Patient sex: M
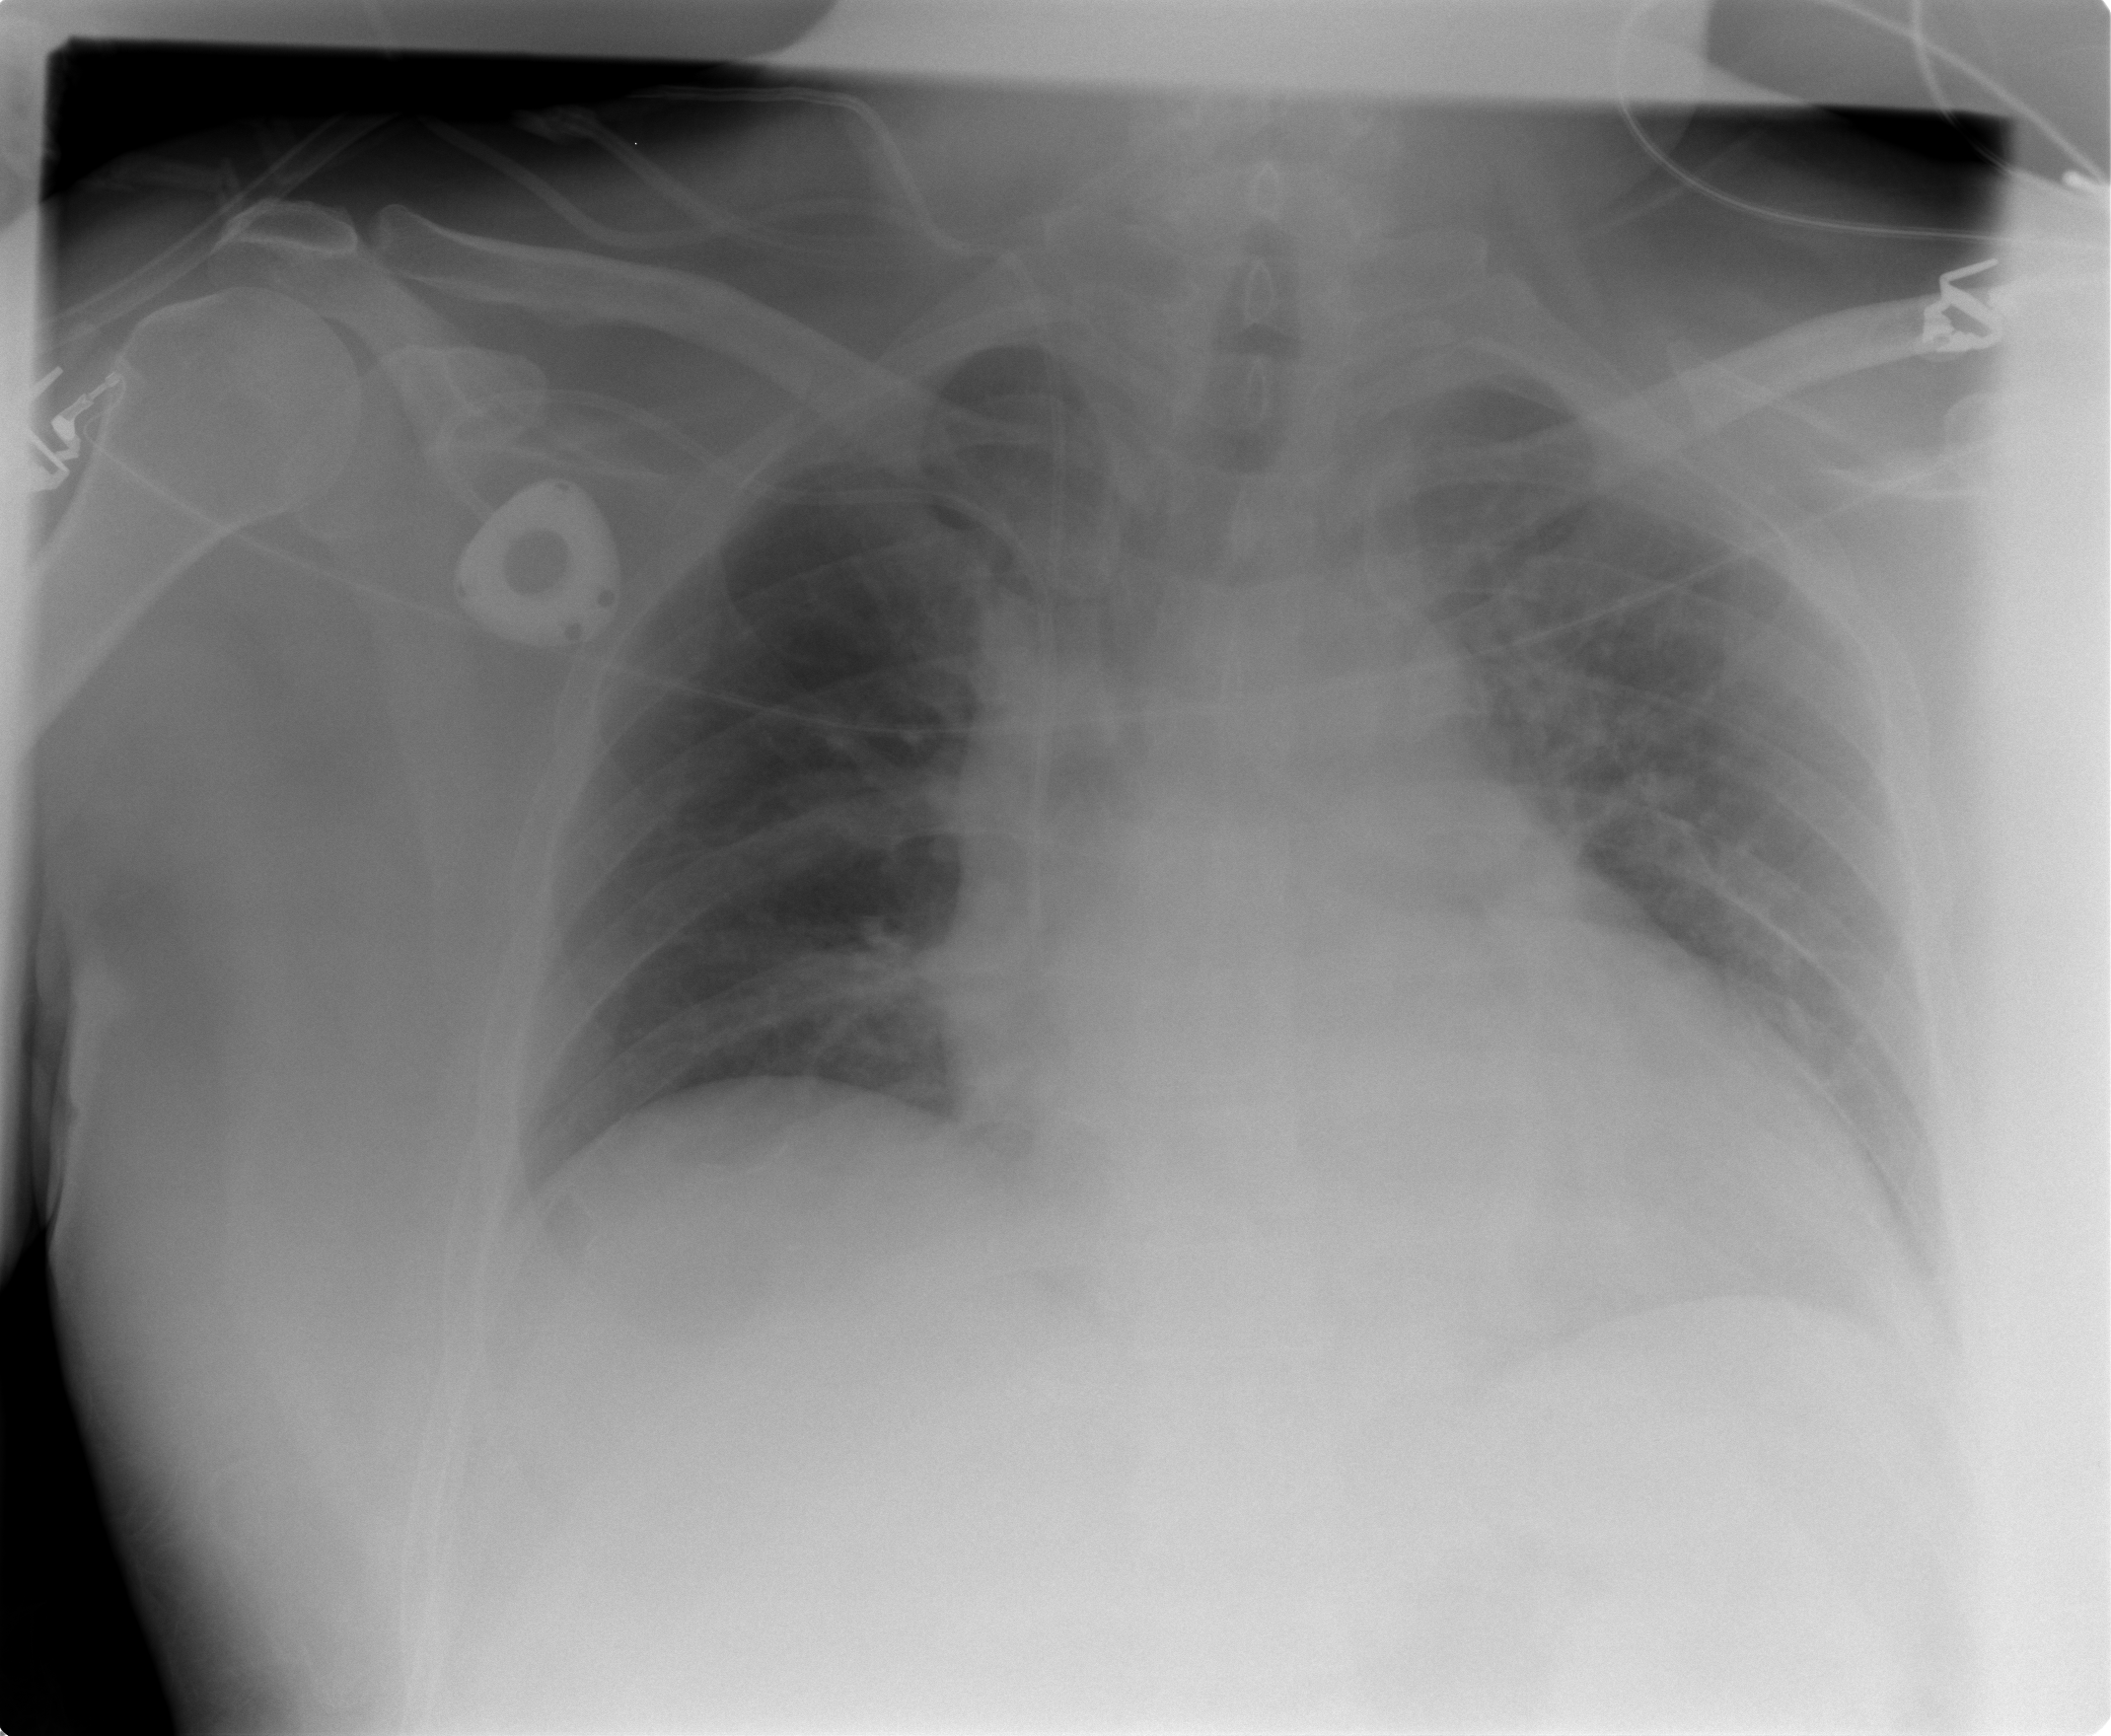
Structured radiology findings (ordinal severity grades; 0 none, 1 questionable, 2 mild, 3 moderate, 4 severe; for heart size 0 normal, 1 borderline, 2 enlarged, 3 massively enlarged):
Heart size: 2
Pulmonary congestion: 1
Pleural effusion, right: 0
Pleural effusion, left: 1
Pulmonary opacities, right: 0
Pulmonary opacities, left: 0
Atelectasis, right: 0
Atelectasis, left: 2